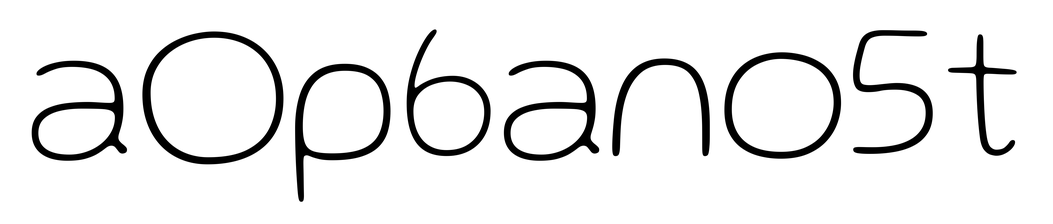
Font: Gluten_Thin